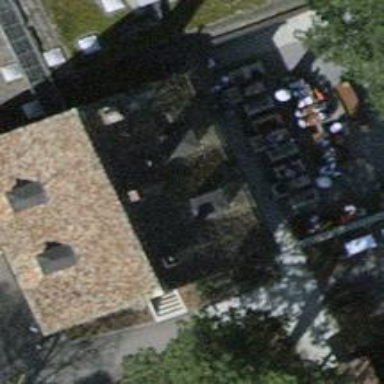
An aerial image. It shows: Restaurant building.